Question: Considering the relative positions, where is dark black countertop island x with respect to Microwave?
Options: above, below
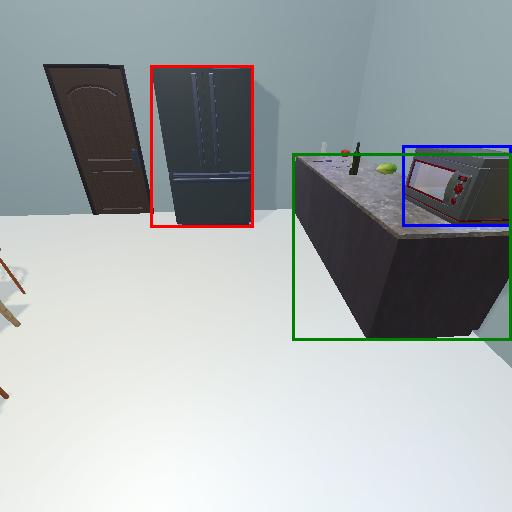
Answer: above